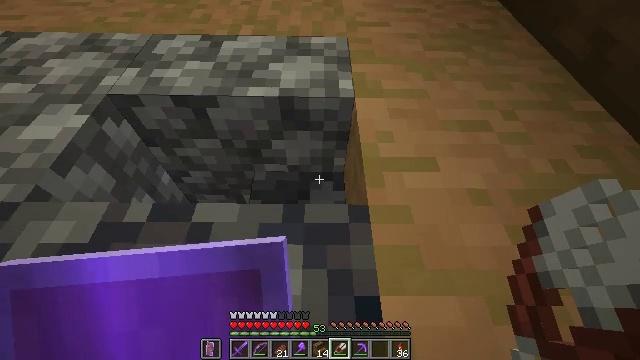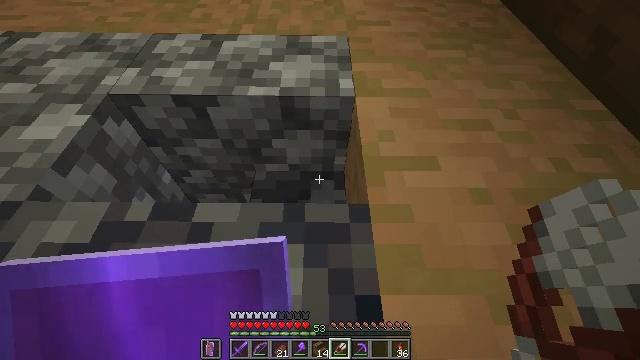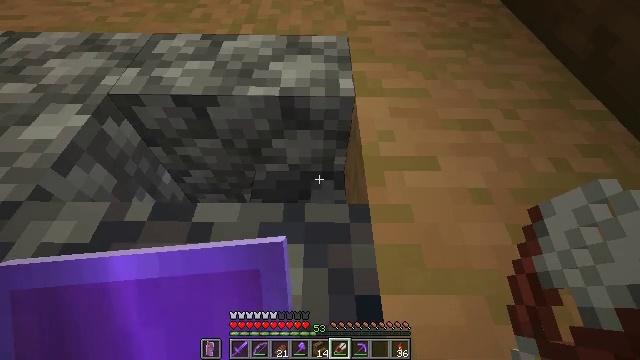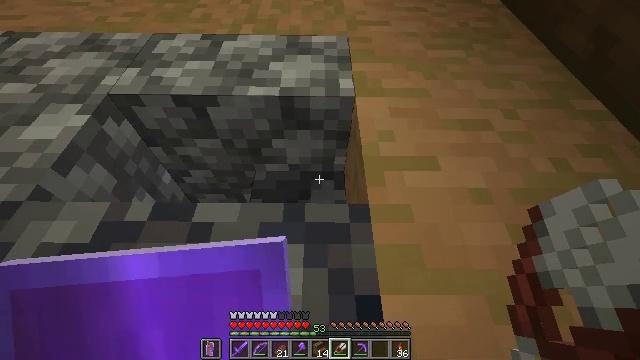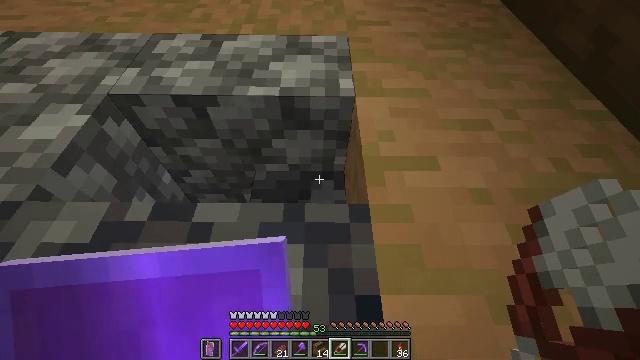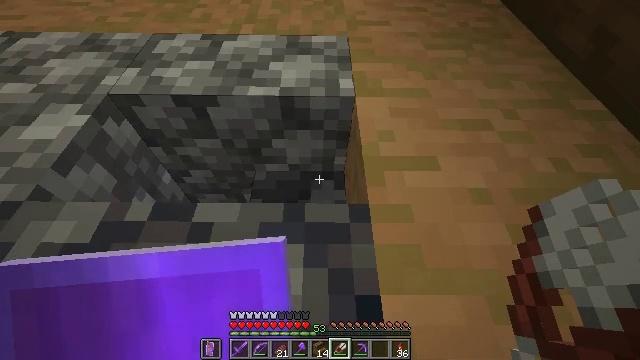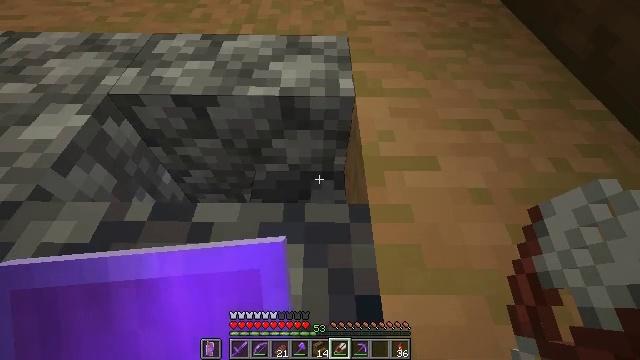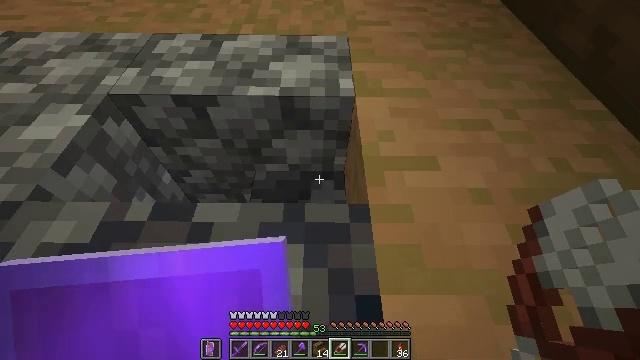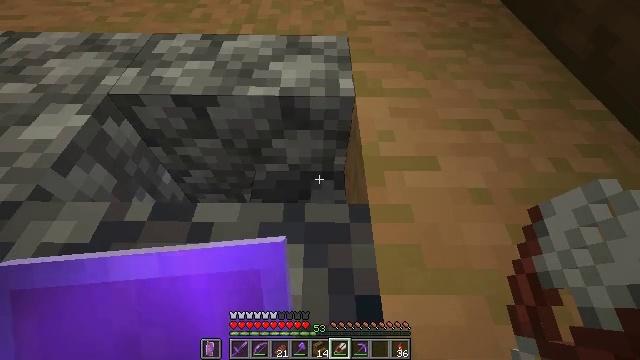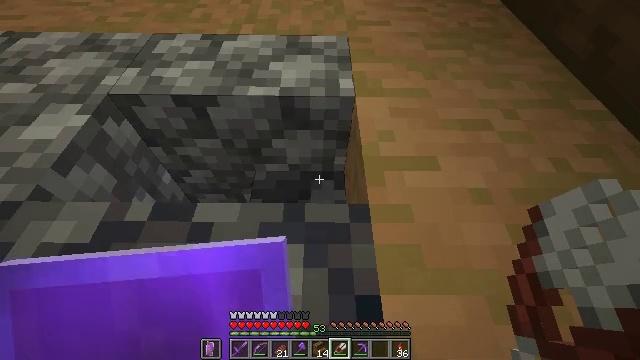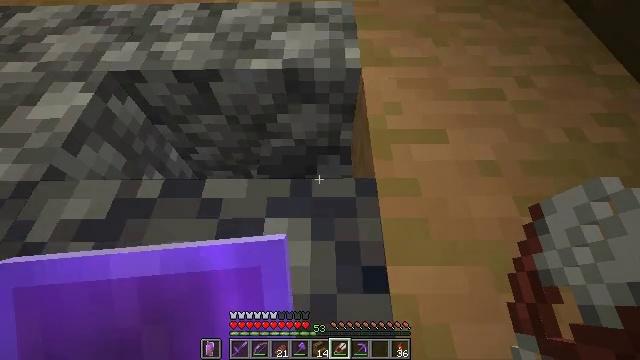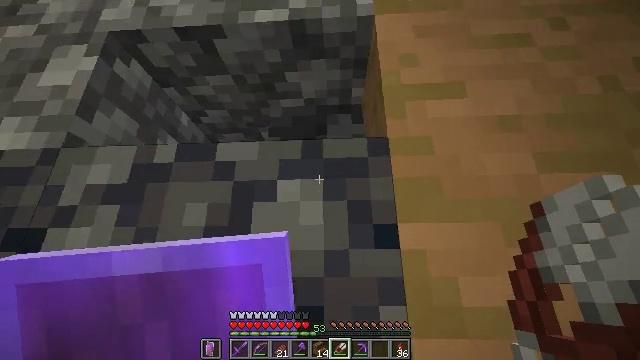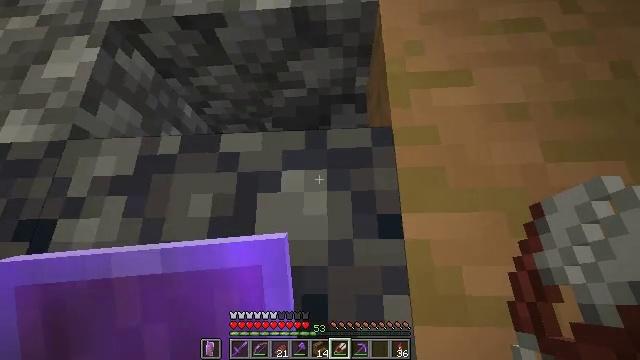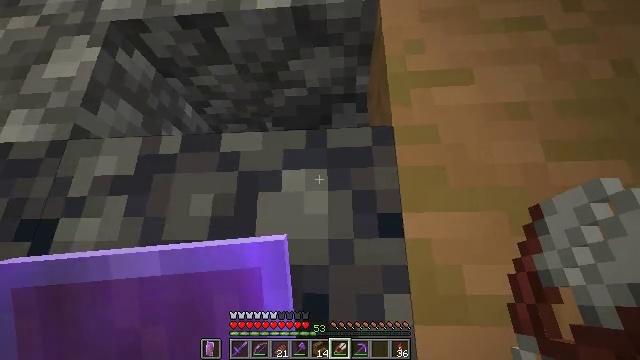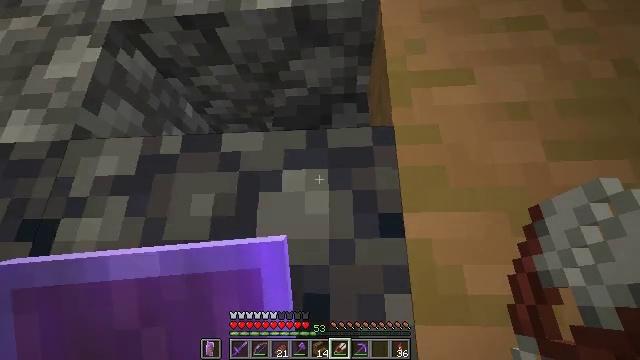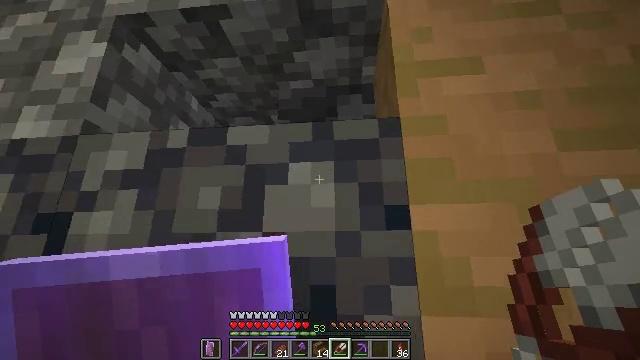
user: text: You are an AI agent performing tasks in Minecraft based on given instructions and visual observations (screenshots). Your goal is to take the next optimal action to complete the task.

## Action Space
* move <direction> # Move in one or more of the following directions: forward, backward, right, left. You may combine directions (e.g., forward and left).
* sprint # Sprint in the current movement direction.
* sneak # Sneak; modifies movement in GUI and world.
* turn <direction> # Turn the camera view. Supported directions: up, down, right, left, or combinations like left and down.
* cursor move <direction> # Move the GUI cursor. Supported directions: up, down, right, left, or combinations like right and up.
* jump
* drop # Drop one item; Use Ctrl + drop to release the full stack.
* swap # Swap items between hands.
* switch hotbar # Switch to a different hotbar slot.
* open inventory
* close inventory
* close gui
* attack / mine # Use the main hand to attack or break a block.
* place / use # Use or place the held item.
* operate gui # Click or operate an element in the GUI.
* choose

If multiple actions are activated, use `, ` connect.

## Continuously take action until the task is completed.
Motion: motion action
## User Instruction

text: Mine the cobblestone stairs.
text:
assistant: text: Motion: no_op
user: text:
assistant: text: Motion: no_op
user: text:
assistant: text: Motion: no_op
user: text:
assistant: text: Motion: no_op
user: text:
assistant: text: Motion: no_op
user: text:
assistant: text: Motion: no_op
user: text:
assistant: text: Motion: no_op
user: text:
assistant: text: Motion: no_op
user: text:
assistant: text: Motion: no_op
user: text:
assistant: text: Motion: turn left and down
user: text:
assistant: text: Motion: turn left and down
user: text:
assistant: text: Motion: turn down
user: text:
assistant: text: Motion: no_op
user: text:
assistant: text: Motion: no_op
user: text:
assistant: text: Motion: turn left and down
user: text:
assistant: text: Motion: turn left and down, jump
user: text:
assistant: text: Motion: move forward, turn down, jump
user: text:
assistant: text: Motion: move forward, turn down, jump
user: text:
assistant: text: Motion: move forward, turn down, jump
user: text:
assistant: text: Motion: move forward, turn right and down, jump
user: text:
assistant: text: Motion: move forward, turn right and down, jump
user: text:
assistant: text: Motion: move forward, turn right and down
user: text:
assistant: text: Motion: move forward
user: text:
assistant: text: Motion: no_op
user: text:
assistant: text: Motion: no_op
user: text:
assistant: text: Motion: no_op
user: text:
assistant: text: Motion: no_op
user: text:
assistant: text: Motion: no_op
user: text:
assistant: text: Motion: no_op
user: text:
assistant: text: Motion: no_op